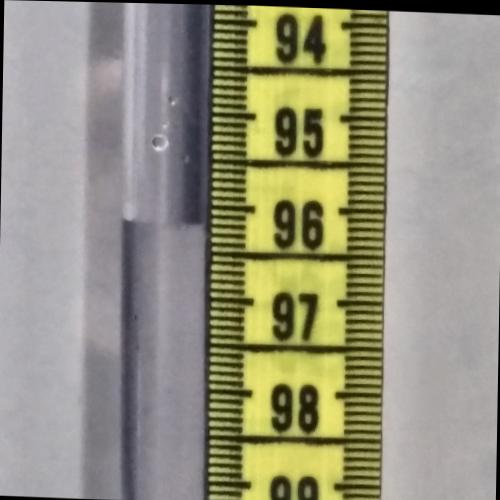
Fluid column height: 96.2 cm